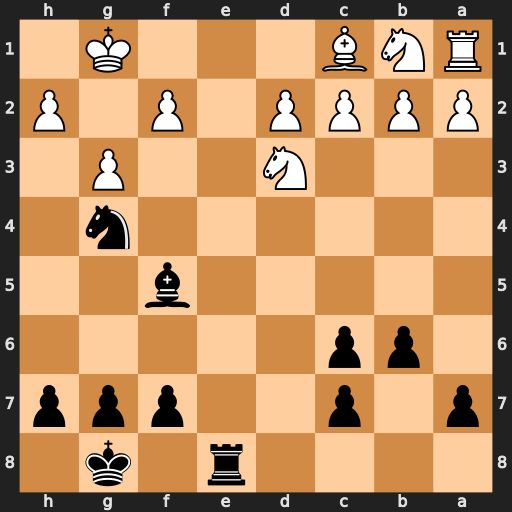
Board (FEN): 4r1k1/p1p2ppp/1pp5/5b2/6n1/3N2P1/PPPP1P1P/RNB3K1
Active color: b
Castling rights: -
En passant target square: -
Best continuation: Bxd3 cxd3 Re1+